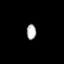
Tissue: prostate
Cell type: Fibroblasts
Senescence score: 0.7797
Nuclear area (px): 147
Mean DAPI intensity: 173.653